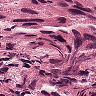
Metastatic tissue present: yes